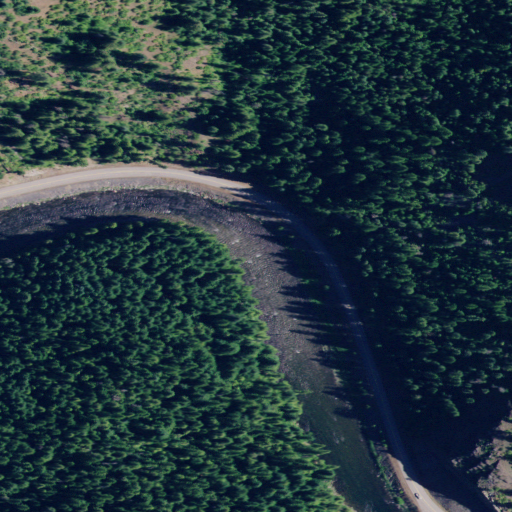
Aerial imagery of valley in Idaho named Skookum Canyon containing evergreen forest, shrub, low intensity development, open development, open water, medium intensity development, and grassland